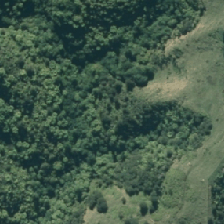
Land cover: manuka_kanuka